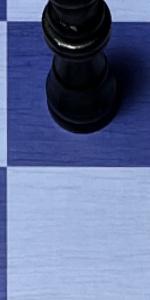
Label: Empty